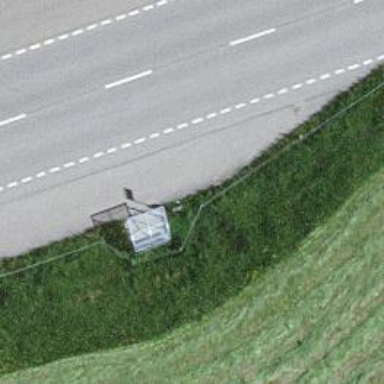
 serving as platform for public transportation."